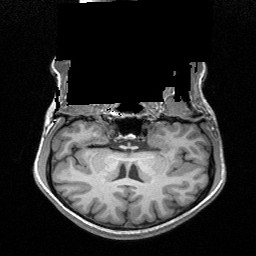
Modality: T1w
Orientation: sagittal